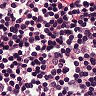
Metastatic tissue present: no